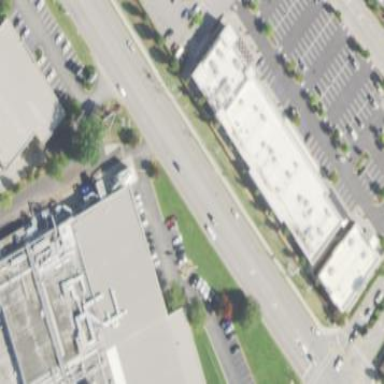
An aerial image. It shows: Retail building.